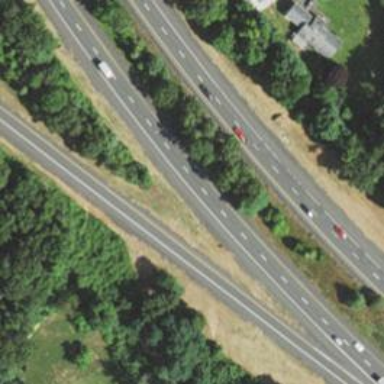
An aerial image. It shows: Motorway.